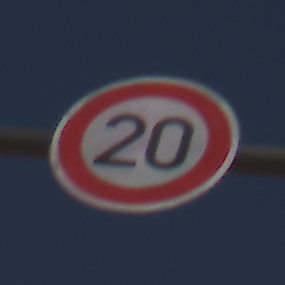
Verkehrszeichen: Geschwindigkeit20
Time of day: MorningAfternoon
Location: Outdoor (Nature)
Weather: Clear
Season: NotSpecified
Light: Natural